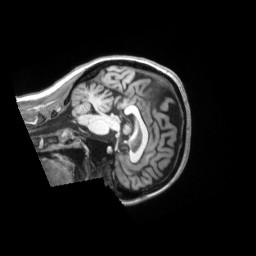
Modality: T1w
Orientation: sagittal
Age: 42
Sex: female
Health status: ill
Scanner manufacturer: siemens
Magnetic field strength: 3 T
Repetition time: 2.2 s
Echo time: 0.00157 s